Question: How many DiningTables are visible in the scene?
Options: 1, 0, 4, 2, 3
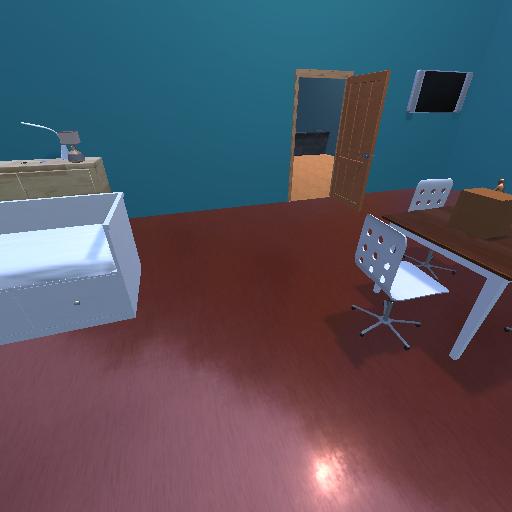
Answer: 1